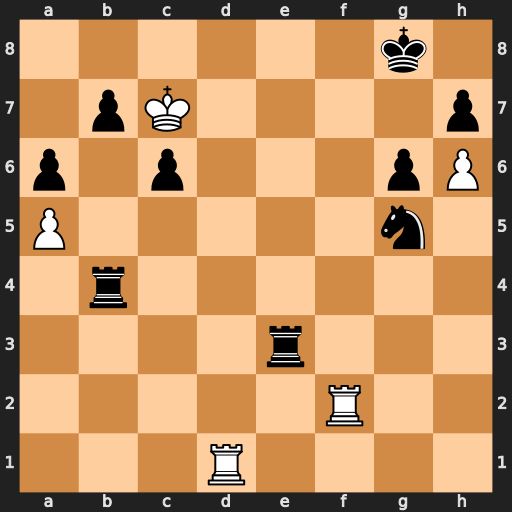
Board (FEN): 6k1/1pK4p/p1p3pP/P5n1/1r6/4r3/5R2/3R4
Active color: w
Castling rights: -
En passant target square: -
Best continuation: Rd8+ Re8 Rxe8#